Interaction volume radius: 5 \u00c5
Interaction volume height: 10 \u00c5
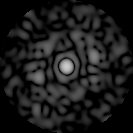
Disorder parameter: 0.835